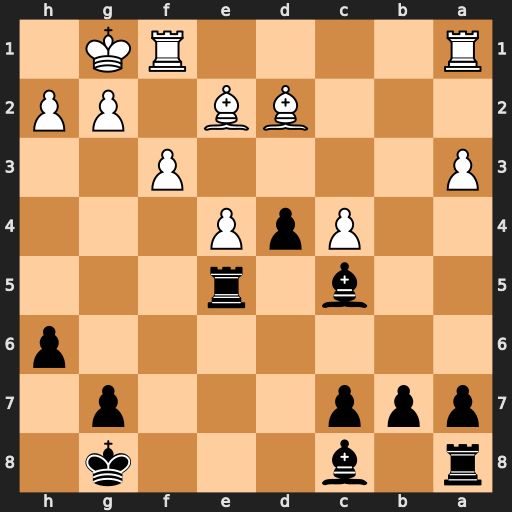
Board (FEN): r1b3k1/ppp3p1/7p/2b1r3/2PpP3/P4P2/3BB1PP/R4RK1
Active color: b
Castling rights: -
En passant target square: -
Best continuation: d3+ Kh1 dxe2